Question: I am new in ExtJS and now I am making an editable grid with a combox column. I am having a problem in displaying my chosen data from the combobox. May someone help me. Screenshot is provided below.

<URL>
My combobox code...
Data:
'''
var farms = new Ext.data.ArrayStore({
fields: ['id', 'farms'],
data : [
['1', 'DVZ'],
['2', 'SSK'],
['3', 'LNA'],
['4', 'NSK']
]
});
'''
Combobox..
'''
header : 'Location',
width : 130,
fixed : true,
hideable : false,
dataIndex: 'farms',
editor : {xtype:'combo',
store: farms,
displayField:'farms',
valueField: 'id',
queryMode: 'local',
typeAhead: true,
triggerAction: 'all',
lazyRender: true,
emptyText: 'Select location...',
autoload: true
}
'''
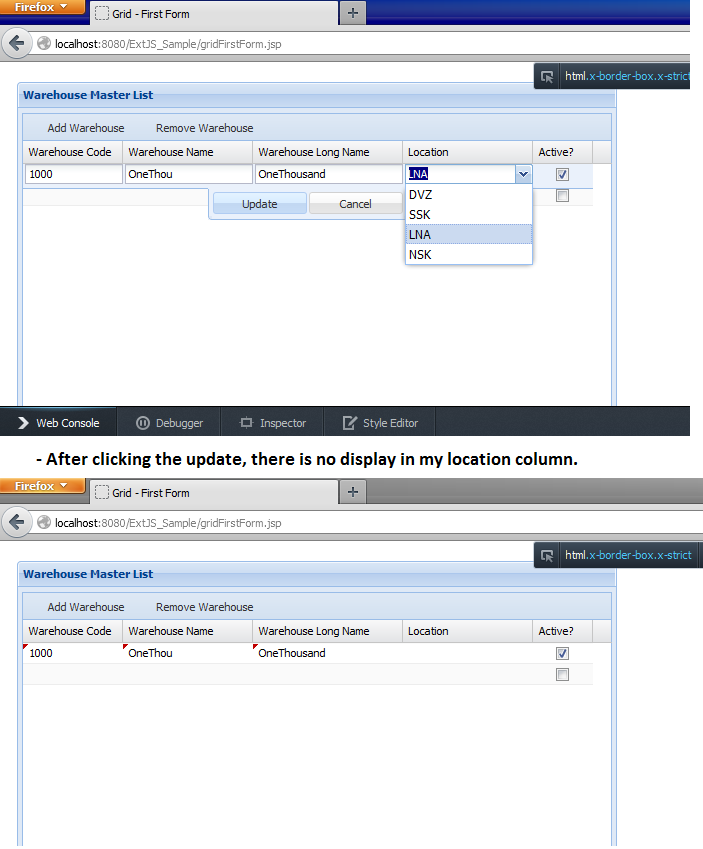
Answer: You may be missing some "config" in editor config of items in grid panel.
I hope you may missed typeAhead config.
Please refer below link of sencha example
<URL>
Thanks.